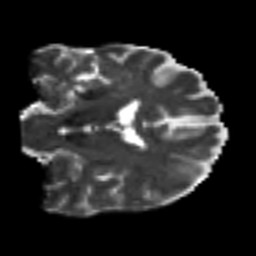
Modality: T2w
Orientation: coronal
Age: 49
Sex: male
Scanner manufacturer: siemens
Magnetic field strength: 3 T
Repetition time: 7.3 s
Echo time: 0.087 s